Interaction volume radius: 10 \u00c5
Interaction volume height: 25 \u00c5
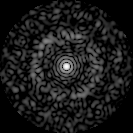
Disorder parameter: 0.8375